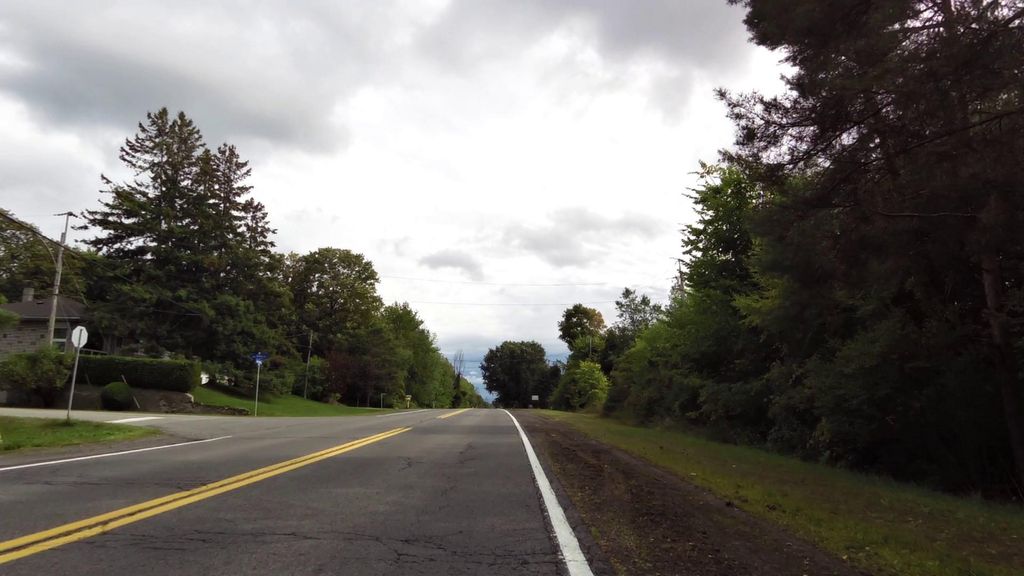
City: ottawa-gatineau